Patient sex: F
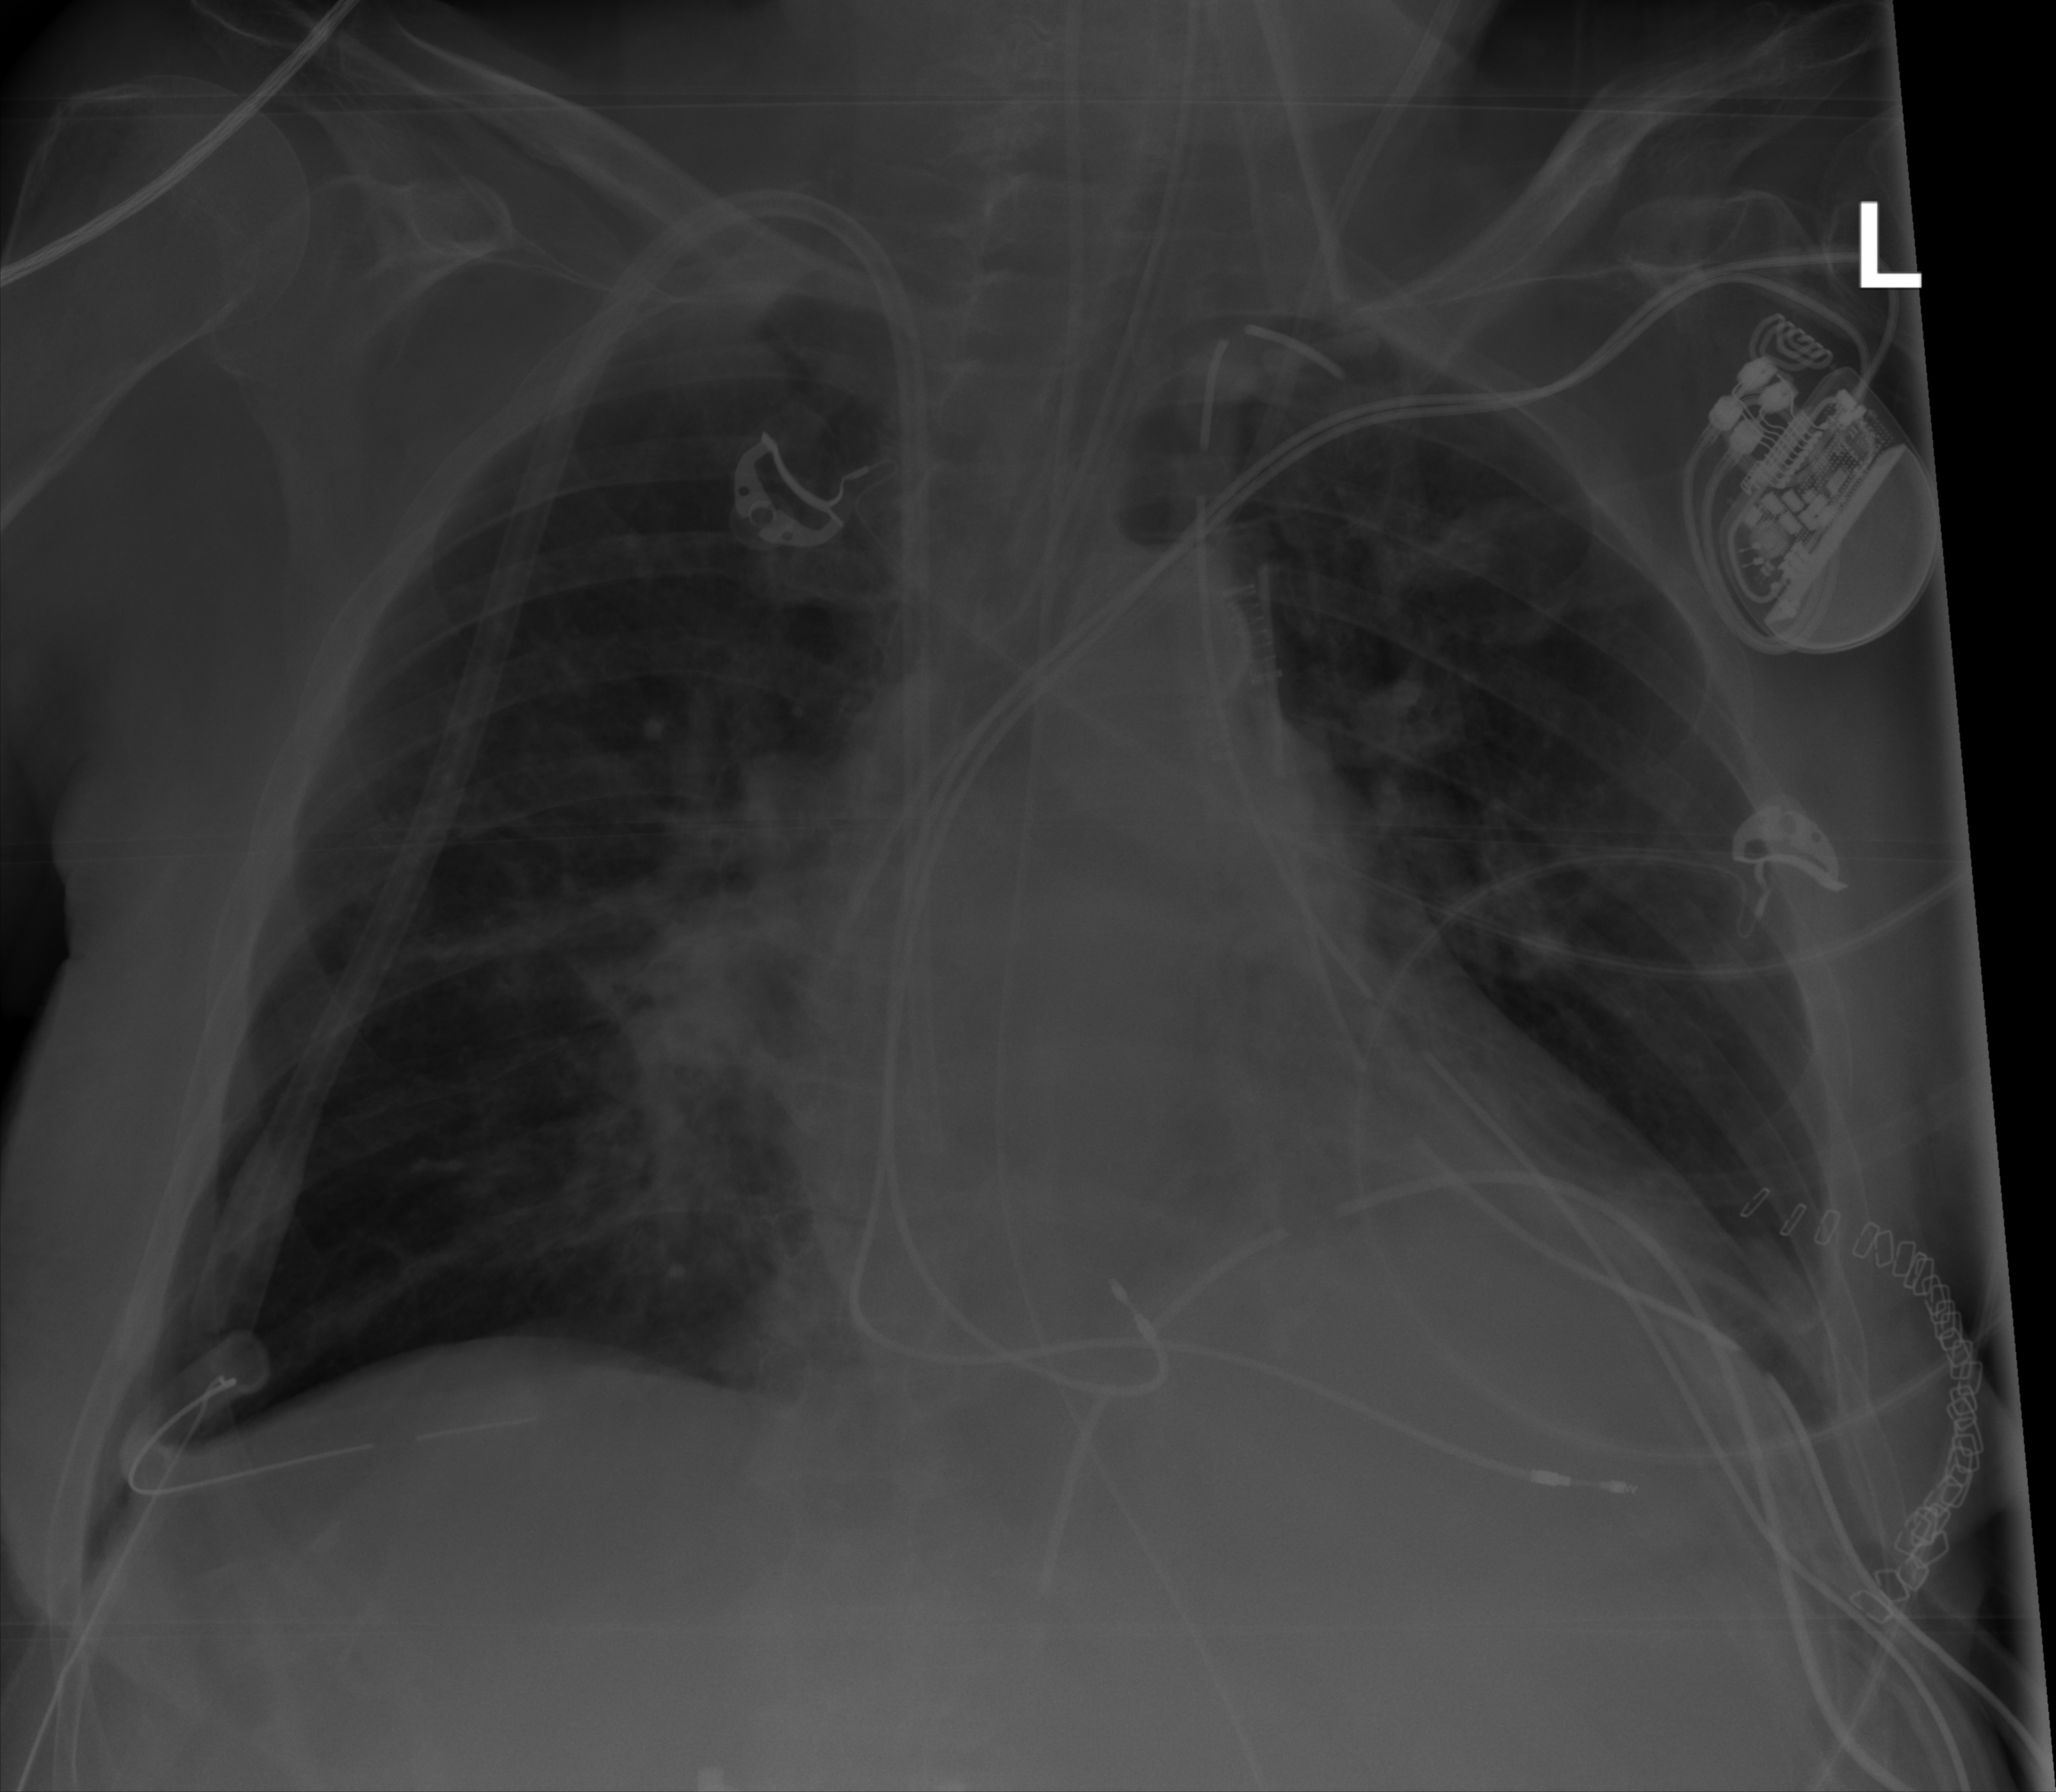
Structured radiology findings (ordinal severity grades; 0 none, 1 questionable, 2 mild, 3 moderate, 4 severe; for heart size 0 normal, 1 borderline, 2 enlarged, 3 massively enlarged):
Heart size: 2
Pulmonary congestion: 0
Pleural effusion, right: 0
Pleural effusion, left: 1
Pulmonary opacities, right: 2
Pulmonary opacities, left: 0
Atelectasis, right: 2
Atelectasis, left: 2